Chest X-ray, AP view. Patient: 63 years old, sex M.
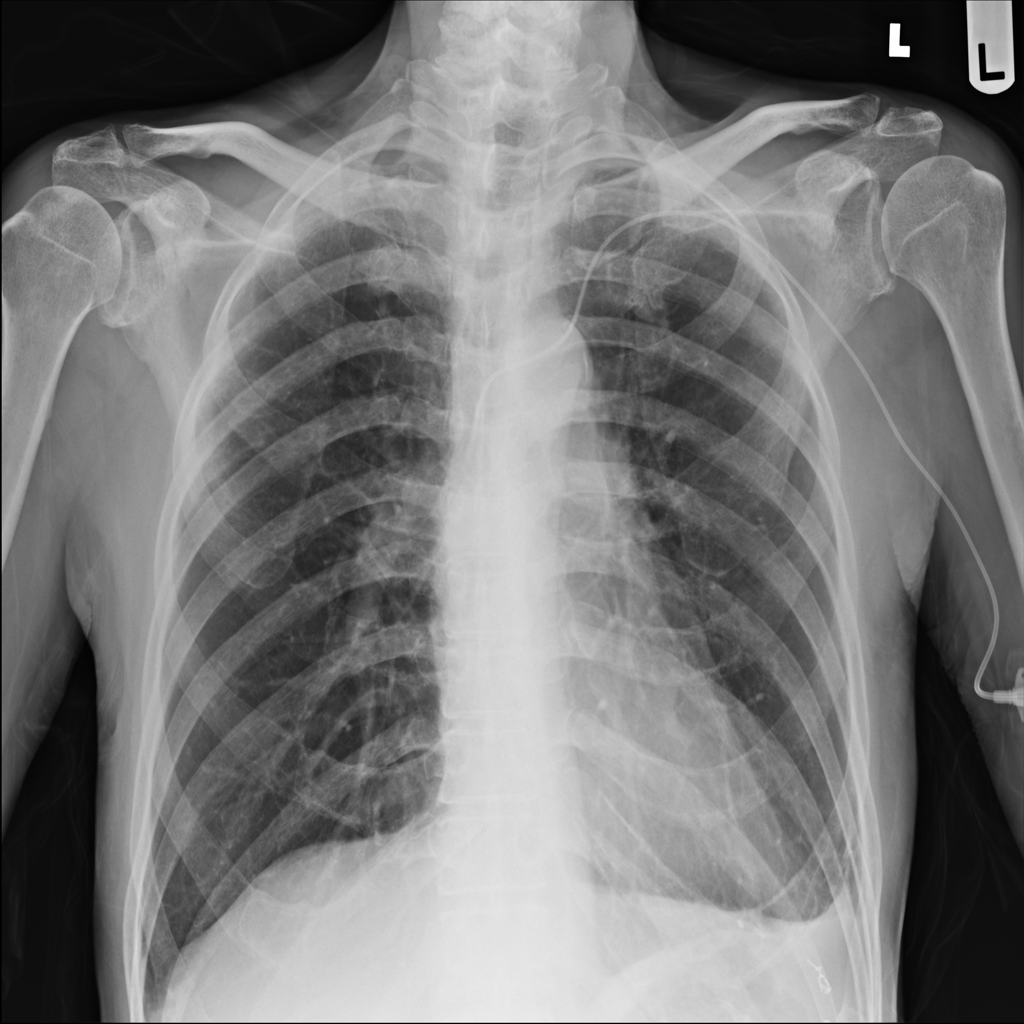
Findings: Fibrosis